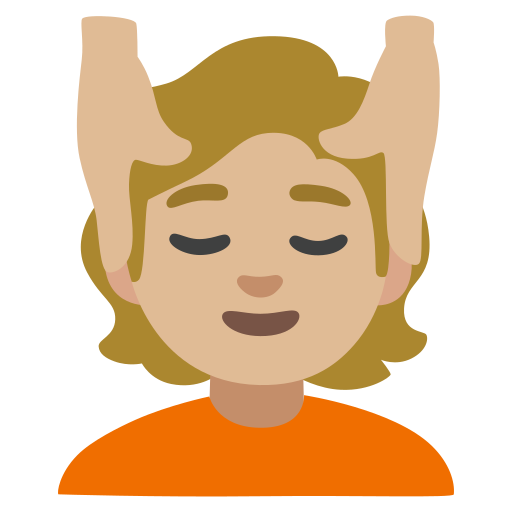
Emoji: 💆🏼